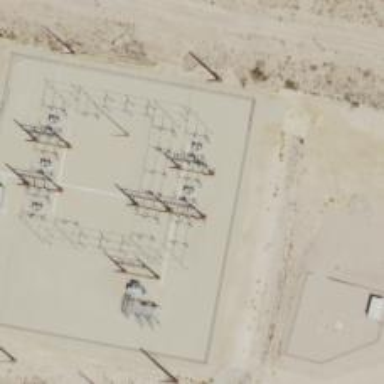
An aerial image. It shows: Switch for power supply.